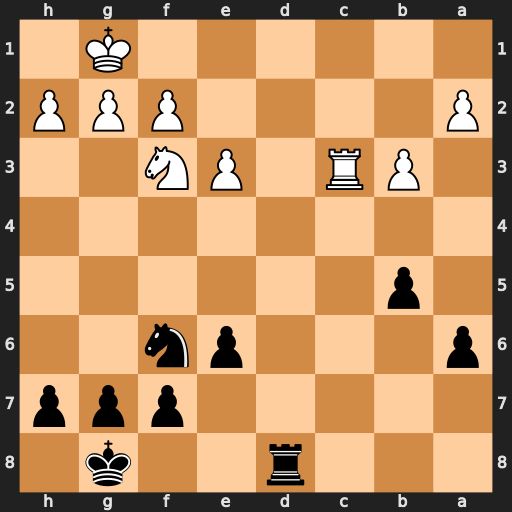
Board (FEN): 3r2k1/5ppp/p3pn2/1p6/8/1PR1PN2/P4PPP/6K1
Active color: b
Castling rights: -
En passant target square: -
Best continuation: Rd1+ Ne1 Rxe1#